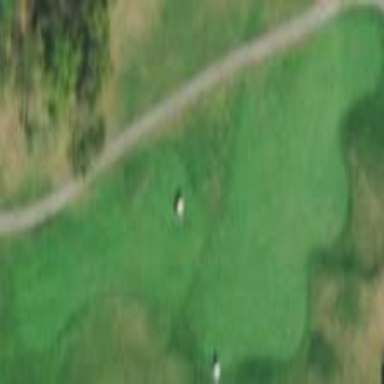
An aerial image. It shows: Grassy area designated as golf fairway.